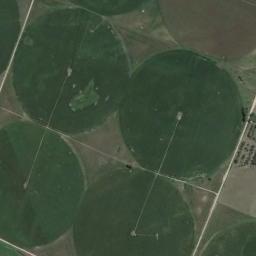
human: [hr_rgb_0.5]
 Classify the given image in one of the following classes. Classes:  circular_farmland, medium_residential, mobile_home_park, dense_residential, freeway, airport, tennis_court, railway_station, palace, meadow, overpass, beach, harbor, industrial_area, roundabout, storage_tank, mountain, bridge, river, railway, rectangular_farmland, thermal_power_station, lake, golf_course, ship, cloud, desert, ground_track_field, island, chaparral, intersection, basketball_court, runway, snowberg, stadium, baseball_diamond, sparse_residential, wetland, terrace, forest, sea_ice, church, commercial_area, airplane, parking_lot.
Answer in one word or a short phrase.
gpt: circular_farmland